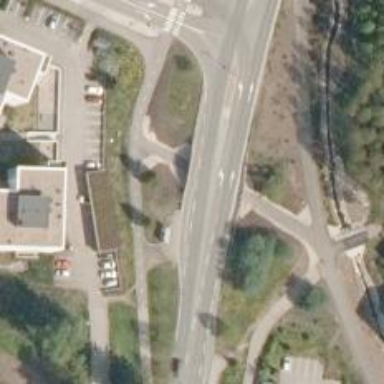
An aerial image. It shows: Asphalt cycleway designed as connection.